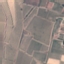
Land use / land cover class: PermanentCrop